Aerial crown-view tile of a tropical tree (Barro Colorado Island, Panama), acquired 20250512:
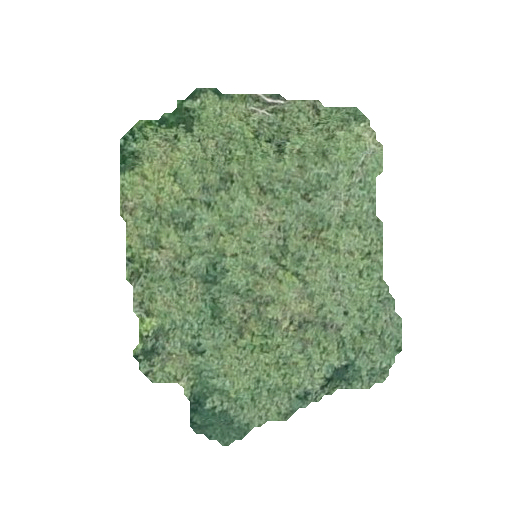
Species: Chrysophyllum cainito
GBIF accepted scientific name: Chrysophyllum cainito
Crown area: 112.205 m²